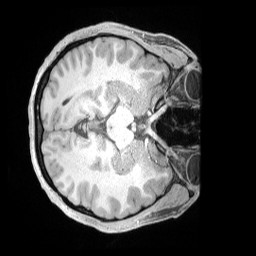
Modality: T1w
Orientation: axial
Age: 36
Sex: female
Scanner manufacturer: siemens
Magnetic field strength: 3 T
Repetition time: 2 s
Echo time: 0.00211 s